Question: I currently have these tableView cells:

Each cell is of the same type. Each has a UILabel on the left and a UITextField on the right. Some times data may be passed into the text fields upon load and other times users will enter data manually into those fields.
Everything is being done programmatically. No storyboards. I'm using Visual Format Strings to style the cells.
This is my problem:
I want the label width to grow with it's given content and the text fields width to fill the remaining space available in the cell.
Here's my code:
'''
NSDictionary* views = @{ @"bsyLeftLabel": self.bsyLeftLabel, @"bsyRightGenericTextField": self.bsyRightGenericTextField };
[self.contentView addConstraints:[NSLayoutConstraint constraintsWithVisualFormat:[NSString stringWithFormat:@"H:|-18-[bsyLeftLabel]-[bsyRightGenericTextField]-18-|"]
options:0
metrics:nil
views:views]];
'''
As you can see I have a 18 point padding on the left and right ends of the cell with default spacing between the label and text field.
How do I get the width of the label to be just as big as the text inside of it and the text field to fill the remaining width of the cell?
Thank you in advance for your help.
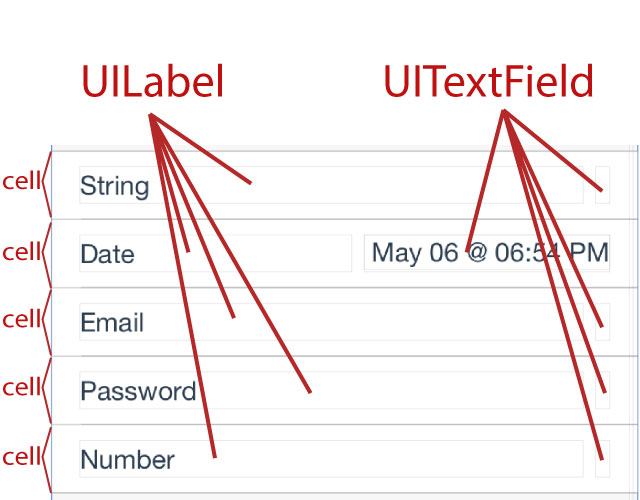
Answer: What result does that code give you? When I do this same setup in the storyboard, I get the result you want. If you're not getting that result, you might need to set the content hugging priority of the label to a higher value than that for the text field (in the storyboard, you get that automatically, I don't know if that happens in code).
If you always want the label to fully display it's text, you also need to raise its content compression resistance to a level higher than the text field (which is 750 by default).
'''
[self.label setContentCompressionResistancePriority: 751 forAxis:UILayoutConstraintAxisHorizontal];
'''